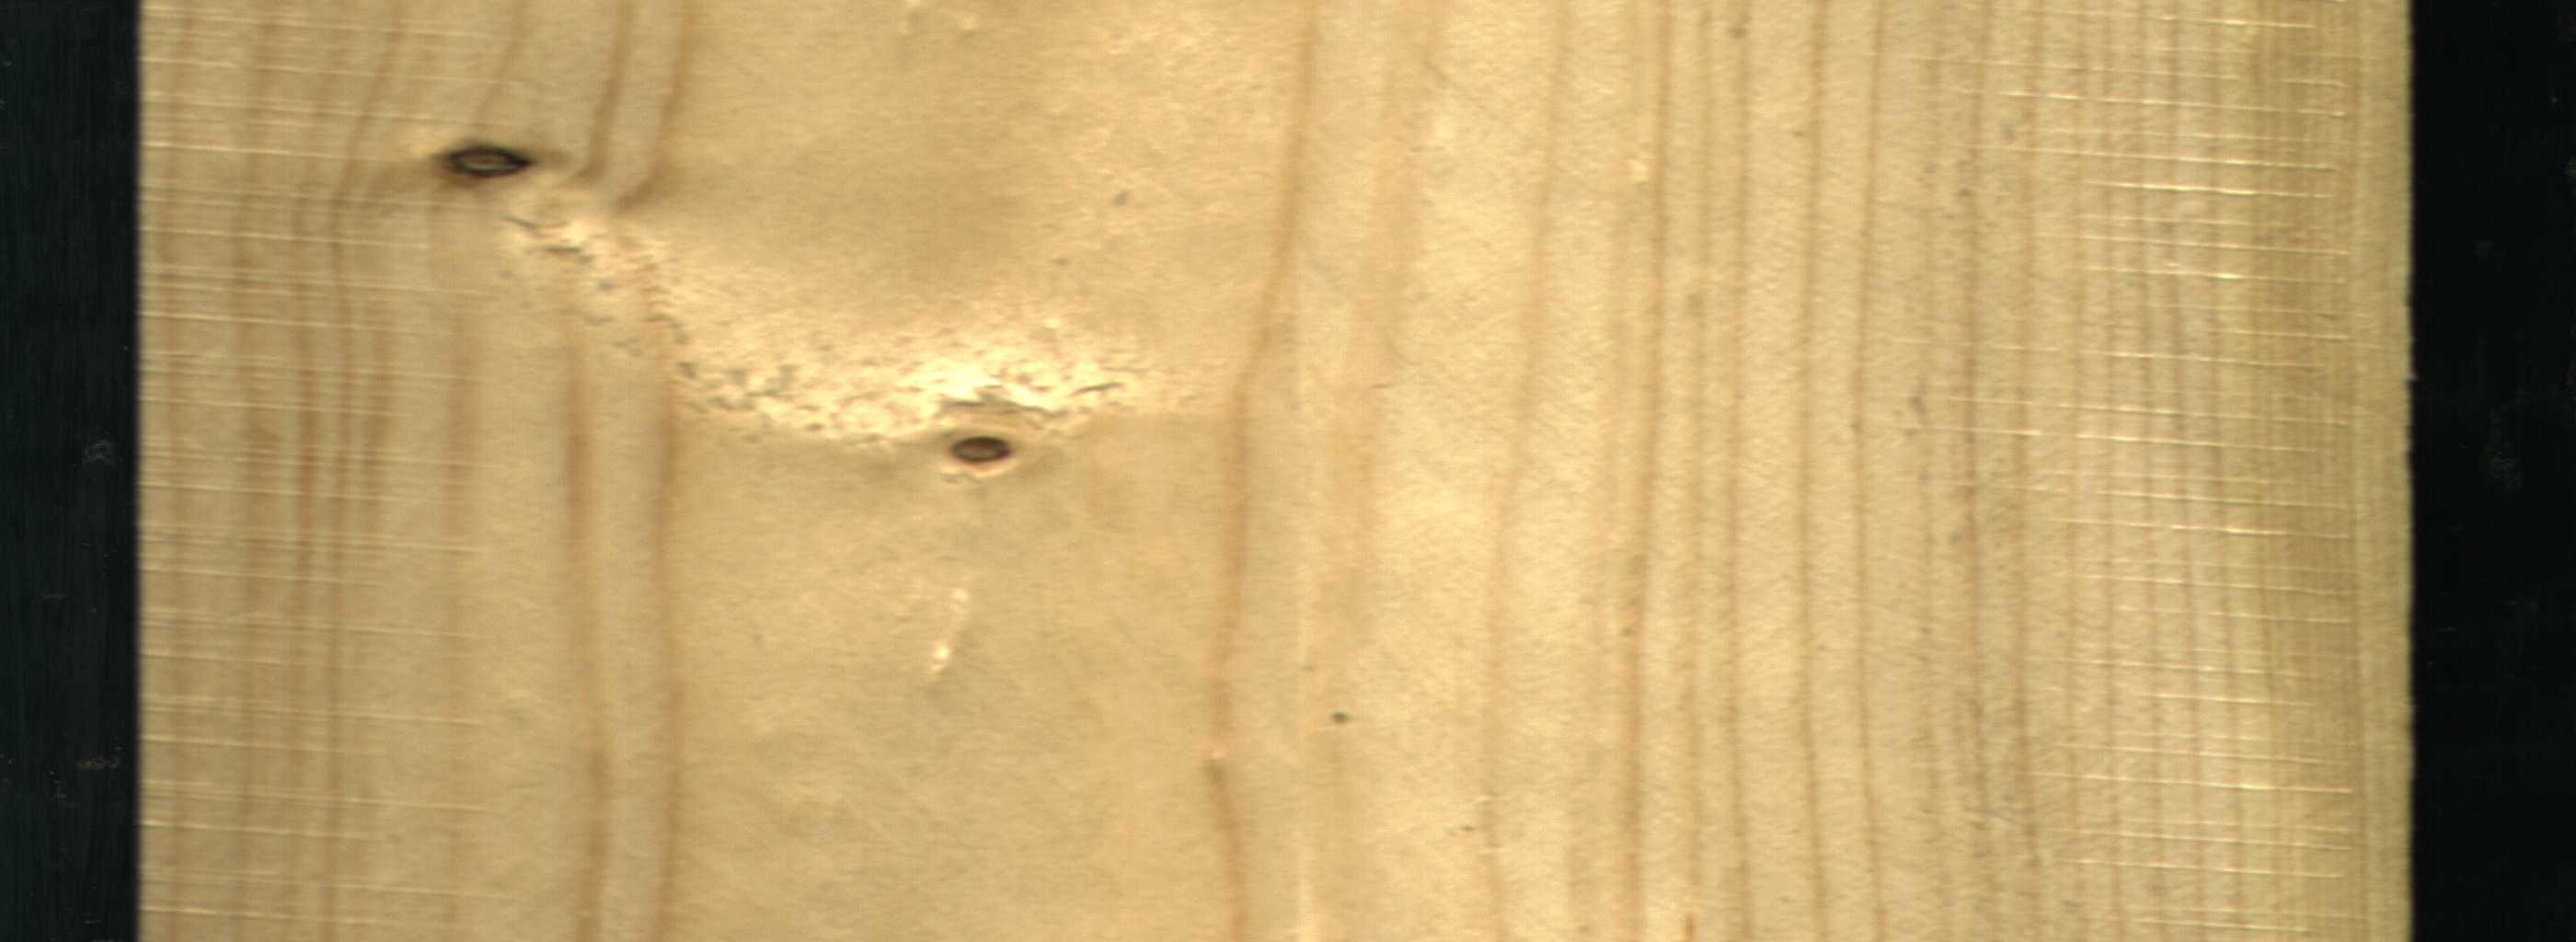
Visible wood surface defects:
Dead_Knot
Dead_Knot